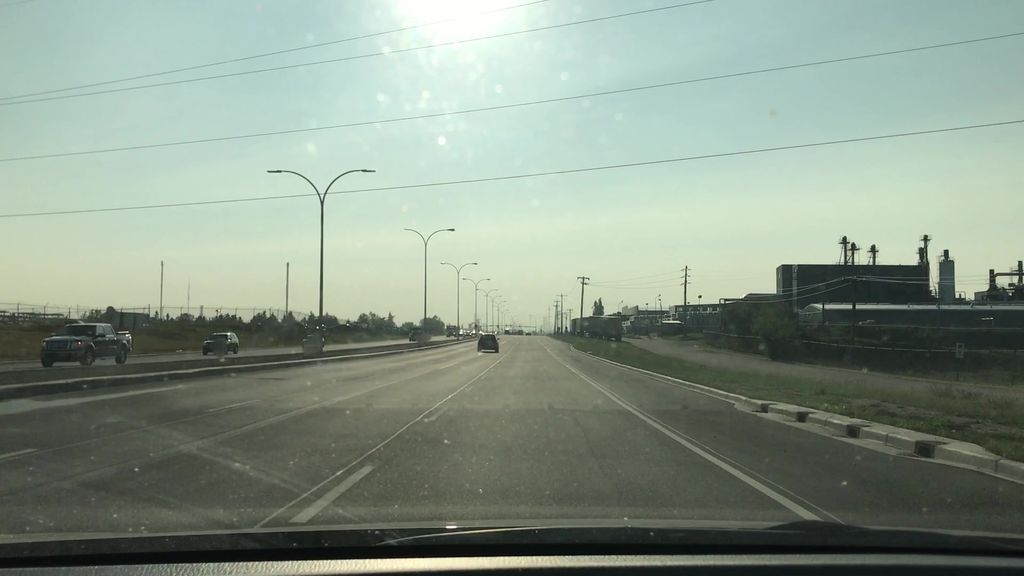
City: edmonton